Question: Is there any way of overriding the error message logged by 'Elmah' without duplicating it?
I have a custom exception class:
'''
public class BusinessException : Exception
{
// detailed error message used for logging / debugging
public string InternalErrorMessage { get; set; }
public BusinessException(string message, string internalMessage)
:base(message)
{
InternalErrorMessage = internalMessage;
}
}
'''
From the code, i throw an exception like this:
'''
string detailedErrorMessage = string.Format("User {0} does not have permissions to access CreateProduct resource", User.Identity.Name);
throw new BusinessException("Permission denied", detailedErrorMessage);
'''
When Elmah logs the error, it only logs 'Permission denied' message. However, i need to log the 'InternalErrorMessage' property of the exception instead.
I've tried to create a custom 'HandleErrorAttribute' to do this, but this duplicates the exceptions logged:
'''
public class ErrorHandleAttribute : HandleErrorAttribute
{
public override void OnException(ExceptionContext filterContext)
{
if (filterContext.ExceptionHandled == true)
return;
Exception exception = filterContext.Exception;
BusinessException businessException = exception as BusinessException;
if (businessException != null)
{
ErrorSignal.FromCurrentContext().Raise(new Exception(businessException.InternalErrorMessage, exception));
}
}
}
'''

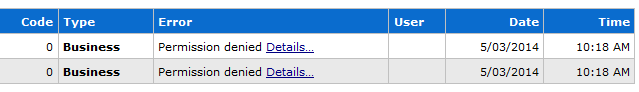
Answer: I suspect you'll need to create your own errorlog implementation to log anything other than the standard properties. This shouldn't be too difficult.
Using the 'SqlErrorLog' as an example, you only need to override the log method & put in your own logic to modify what the 'Error' class contains before calling the base implementation.
Using what @Matthew has also said will stop you logging the exception twice.
All the source code is <URL>